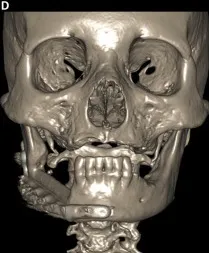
One-year post-surgery CT scan.
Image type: radiology (ct)